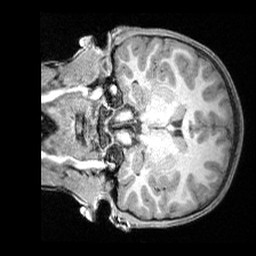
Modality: T1w
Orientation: coronal
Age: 9
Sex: female
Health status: ill
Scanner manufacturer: siemens
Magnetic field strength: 3 T
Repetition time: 1.6 s
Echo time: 0.00179 s